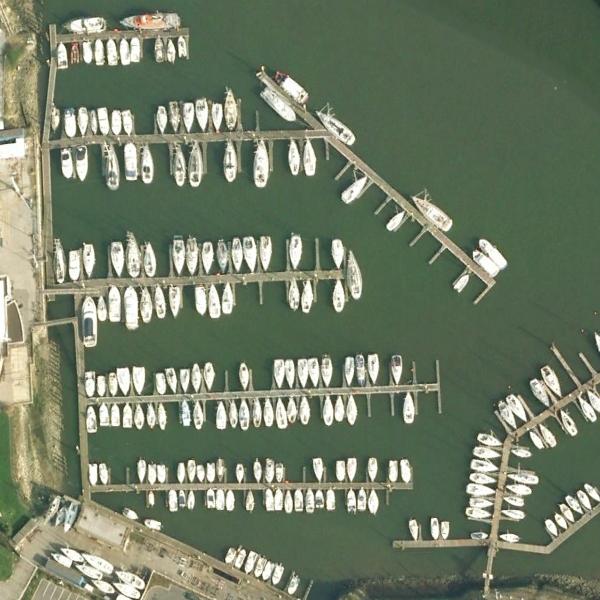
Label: Port